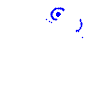
Particle: electron